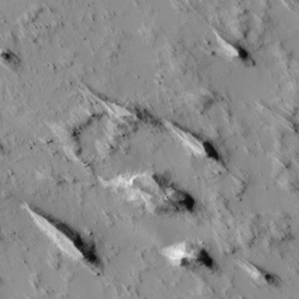
Label: non_frost